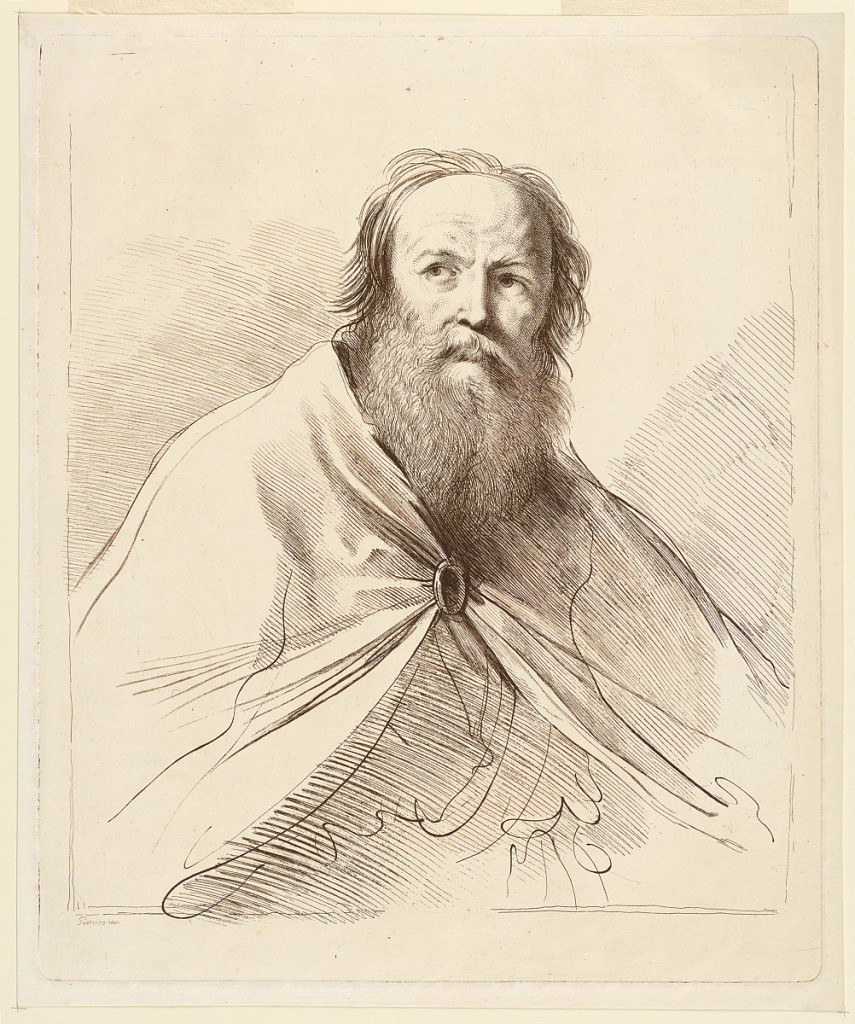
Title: Male Portrait with Drapery over Shoulders
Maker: Francesco Bartolozzi, Italian, active England, 1727–1815
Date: ca. 1760–1770
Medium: Engraving in brown ink on white paper
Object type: Print
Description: A man facing frontally, with a large cloak over his shoulders, pinned at the front.